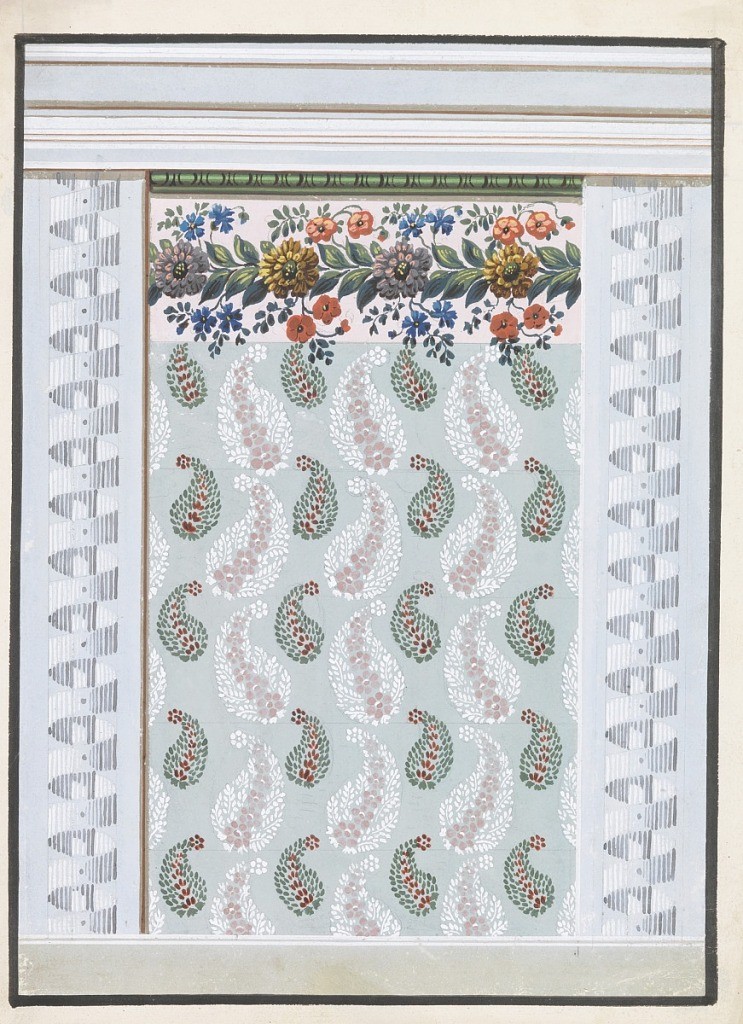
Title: Wallpaper Design
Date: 1825–30
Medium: Brush and gouache, graphite on white paper
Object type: Drawing
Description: A dado is shown at the bottom, an entablature on top. They are connected by pilaster strips, which are decorated by vertical poles which are surrounded by a spiral band, in grisaille. The inner panel shows on top a green ovolo molding and a high frieze with a flower garland. The lower part shows rows of palm tops upon olive ground. The palm tops consist of a row of petals, two rows of leaf boughs, and a petal on top of each. Two different sizes, different colorings are shown and their direction are opposite in alternate horizontal rows. The rows of the smaller motifs are staggered.